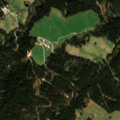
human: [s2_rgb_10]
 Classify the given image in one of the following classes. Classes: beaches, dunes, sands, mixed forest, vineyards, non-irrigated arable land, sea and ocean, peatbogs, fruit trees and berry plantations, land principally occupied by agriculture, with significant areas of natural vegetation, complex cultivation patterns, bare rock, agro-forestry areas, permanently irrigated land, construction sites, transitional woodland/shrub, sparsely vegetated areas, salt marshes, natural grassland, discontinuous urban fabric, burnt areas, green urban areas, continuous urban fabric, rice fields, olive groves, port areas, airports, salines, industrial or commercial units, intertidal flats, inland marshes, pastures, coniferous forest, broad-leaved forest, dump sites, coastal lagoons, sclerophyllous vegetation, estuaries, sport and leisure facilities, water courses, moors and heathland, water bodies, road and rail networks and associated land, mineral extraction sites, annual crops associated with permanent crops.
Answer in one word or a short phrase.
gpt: pastures, coniferous forest, mixed forest